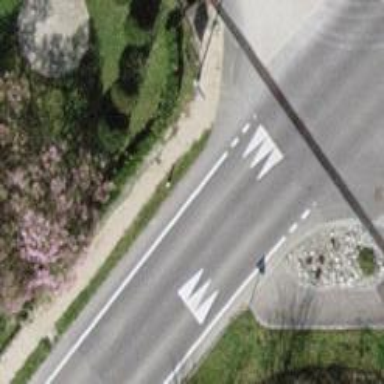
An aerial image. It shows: Traffic calming hump on the road.